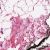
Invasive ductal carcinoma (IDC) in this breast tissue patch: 0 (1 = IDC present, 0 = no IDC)